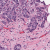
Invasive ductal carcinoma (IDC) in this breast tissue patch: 1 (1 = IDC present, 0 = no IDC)